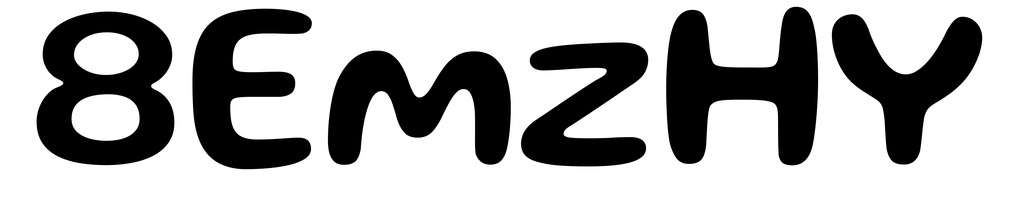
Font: Gluten_Medium